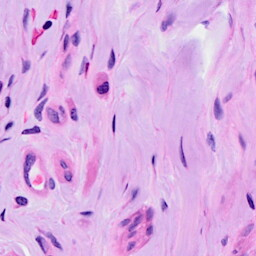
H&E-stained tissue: Ovarian